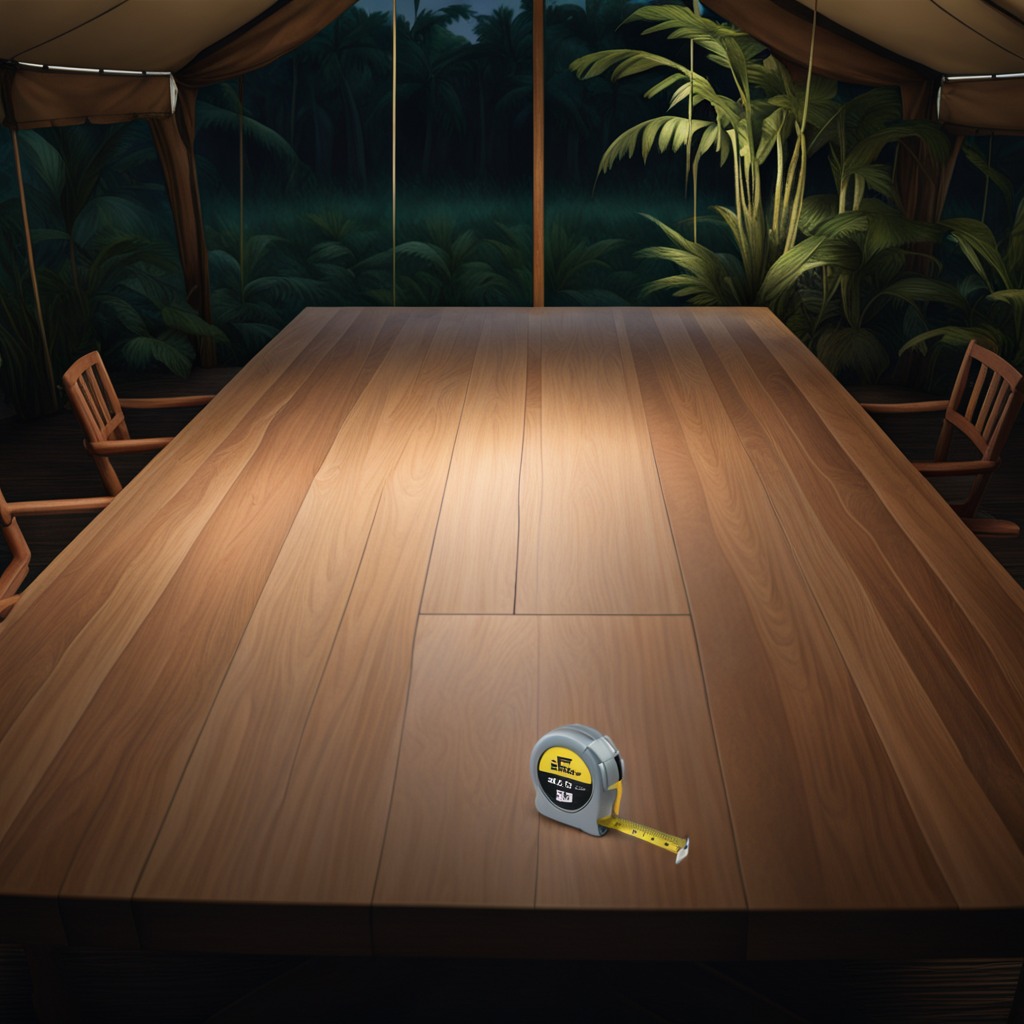
A measuring tape is lying on the wooden table inside a jungle field workshop tent at night.